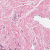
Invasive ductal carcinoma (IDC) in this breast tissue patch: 0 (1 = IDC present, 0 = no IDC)